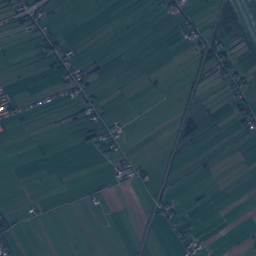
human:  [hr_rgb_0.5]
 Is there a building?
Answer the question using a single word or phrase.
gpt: yes

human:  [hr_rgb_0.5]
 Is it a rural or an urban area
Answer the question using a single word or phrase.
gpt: rural

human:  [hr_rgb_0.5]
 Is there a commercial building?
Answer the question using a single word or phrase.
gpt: yes

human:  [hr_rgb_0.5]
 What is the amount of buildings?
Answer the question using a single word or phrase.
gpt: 441

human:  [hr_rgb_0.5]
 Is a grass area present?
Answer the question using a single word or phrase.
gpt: yes

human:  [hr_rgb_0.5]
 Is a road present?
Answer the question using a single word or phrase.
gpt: yes

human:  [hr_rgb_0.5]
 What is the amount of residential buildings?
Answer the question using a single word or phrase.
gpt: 433

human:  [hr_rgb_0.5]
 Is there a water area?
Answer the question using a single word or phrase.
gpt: yes

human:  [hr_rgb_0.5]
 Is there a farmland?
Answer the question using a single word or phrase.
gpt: yes

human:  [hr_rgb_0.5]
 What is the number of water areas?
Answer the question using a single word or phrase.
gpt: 123

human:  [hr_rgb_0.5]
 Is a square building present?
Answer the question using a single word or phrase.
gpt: yes

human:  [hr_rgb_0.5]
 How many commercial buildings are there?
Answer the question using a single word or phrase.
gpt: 4

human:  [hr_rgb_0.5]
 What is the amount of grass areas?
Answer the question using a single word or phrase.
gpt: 388

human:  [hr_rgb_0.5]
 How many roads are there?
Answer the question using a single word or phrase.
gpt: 88

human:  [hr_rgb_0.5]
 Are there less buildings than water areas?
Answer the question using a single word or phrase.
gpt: no

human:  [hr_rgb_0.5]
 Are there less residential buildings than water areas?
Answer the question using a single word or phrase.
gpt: no

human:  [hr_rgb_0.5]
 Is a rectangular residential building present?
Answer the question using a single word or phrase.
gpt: yes

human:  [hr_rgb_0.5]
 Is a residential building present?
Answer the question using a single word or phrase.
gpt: yes

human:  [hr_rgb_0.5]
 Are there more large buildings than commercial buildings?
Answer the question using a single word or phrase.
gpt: no

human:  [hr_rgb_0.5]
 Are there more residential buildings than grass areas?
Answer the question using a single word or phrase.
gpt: yes

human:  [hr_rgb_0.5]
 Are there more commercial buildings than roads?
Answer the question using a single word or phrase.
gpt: no

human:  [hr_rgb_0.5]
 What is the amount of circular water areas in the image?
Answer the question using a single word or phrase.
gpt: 2

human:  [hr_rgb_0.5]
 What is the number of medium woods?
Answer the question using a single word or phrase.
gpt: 2

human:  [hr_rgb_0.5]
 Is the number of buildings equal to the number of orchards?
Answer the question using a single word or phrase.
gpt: no

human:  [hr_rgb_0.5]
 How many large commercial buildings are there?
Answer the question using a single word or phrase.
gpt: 0

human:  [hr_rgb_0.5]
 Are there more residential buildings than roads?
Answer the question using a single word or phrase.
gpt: yes

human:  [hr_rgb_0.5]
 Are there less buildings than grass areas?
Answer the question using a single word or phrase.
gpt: no

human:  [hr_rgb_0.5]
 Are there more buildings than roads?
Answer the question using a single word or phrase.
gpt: yes

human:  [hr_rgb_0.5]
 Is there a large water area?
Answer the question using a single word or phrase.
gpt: yes

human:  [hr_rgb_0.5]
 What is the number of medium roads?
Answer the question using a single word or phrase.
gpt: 0

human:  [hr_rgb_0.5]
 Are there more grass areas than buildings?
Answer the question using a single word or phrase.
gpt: no

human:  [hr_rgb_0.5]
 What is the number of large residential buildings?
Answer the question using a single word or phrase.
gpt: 0

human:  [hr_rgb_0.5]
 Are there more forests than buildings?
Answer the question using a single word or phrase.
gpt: no

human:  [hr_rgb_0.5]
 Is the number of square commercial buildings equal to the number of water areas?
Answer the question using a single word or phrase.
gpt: no

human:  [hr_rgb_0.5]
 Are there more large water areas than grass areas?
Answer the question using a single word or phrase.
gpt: no

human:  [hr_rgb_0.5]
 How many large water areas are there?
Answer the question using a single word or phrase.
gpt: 28

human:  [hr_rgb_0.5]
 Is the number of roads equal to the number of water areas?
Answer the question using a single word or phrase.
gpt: no

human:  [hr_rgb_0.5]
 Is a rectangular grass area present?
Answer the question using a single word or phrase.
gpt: yes

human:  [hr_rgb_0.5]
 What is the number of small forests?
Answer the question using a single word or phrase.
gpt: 49

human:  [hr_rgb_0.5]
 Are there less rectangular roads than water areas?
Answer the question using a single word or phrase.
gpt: yes

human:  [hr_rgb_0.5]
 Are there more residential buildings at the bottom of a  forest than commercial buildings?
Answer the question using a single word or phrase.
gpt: yes

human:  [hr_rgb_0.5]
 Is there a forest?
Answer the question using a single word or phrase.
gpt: yes

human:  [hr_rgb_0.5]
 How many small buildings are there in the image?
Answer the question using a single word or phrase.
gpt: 435

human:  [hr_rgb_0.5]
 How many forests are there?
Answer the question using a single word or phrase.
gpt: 67

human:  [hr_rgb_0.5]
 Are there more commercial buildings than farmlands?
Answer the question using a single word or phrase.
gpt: no

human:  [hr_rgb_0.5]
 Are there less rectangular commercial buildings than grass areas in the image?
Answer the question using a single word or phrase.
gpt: yes

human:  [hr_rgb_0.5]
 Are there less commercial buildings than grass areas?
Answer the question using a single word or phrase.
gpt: yes

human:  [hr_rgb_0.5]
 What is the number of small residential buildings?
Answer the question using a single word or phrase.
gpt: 427

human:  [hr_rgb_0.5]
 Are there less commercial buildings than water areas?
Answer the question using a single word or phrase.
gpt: yes

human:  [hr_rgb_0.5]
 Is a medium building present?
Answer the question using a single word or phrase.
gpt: yes

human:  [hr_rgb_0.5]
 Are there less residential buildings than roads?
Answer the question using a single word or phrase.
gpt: no

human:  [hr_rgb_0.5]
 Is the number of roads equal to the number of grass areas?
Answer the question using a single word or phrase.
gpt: no

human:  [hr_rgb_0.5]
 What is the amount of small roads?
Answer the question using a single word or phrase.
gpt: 88

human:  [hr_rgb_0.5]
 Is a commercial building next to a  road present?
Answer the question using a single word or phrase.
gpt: yes

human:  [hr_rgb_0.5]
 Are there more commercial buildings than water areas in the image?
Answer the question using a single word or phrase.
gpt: no

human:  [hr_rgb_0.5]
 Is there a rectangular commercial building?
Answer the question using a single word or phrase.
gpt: yes

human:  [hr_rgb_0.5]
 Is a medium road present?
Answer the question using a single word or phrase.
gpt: no

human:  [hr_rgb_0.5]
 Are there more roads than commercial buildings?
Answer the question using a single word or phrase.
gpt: yes

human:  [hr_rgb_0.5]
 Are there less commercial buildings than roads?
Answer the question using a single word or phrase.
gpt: yes

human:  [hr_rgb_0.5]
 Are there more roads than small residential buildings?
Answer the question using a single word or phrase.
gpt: no

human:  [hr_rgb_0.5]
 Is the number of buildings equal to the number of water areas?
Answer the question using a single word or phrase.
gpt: no

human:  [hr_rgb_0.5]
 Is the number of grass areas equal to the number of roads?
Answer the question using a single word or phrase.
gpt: no

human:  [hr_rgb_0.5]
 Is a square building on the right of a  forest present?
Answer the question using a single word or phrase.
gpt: yes

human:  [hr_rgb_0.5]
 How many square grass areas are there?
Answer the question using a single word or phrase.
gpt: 1